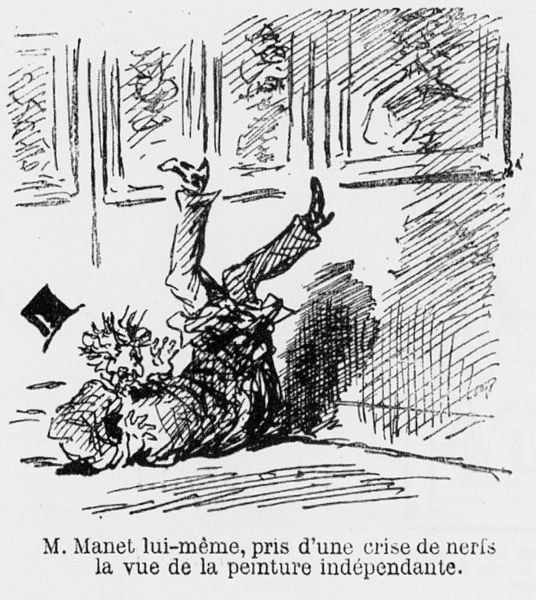
Titel: Manet vor einem Bild der Indépendents
Künstler: Cham
Standort: viele Standorte
Institution: Seriendruck
Schlagwörter: dunkel, feder, gemälde, mann, schatten, weiß, fenster, frankreich, grau, hell, hut, licht, schwarz, skizze, strasse, zeichnung, gebäude, zylinder, anzug, hose, wand, kleidung, rahmen, bild, bildnis, hände, sonne, boden, figur, haare, mantel, beine, füße, holzschnitt, schrift, bilder, papier, liegen, schuhe, moderne, grafik, französisch, karikatur, salon, maler, manet, liegend, fallen, galerie, tusche, erschrecken, linie, druck, schraffur, comic, radierung, stich, humor, karrikatur, kritik, rosenberg, satire, scharz, schwarzweiß, text, zeitschrift, zeitung, witz, worte, stiefel, schuh, kunst, kohlezeichnung, daumier, ausstellung, schreien, fall, sturz, malerie, museum, absatz, bode, gerahmt, vue, kupferstich, hinfallen, schrei, gestürzt, spruch, umgefallen, legende, gallerie, verwirrung, schreck, tuschezeichnung, schirft, stolpern, umfallen, krise, zusammenbruch, kunstkritik, strampeln, ausgerutscht, peinture, criuse, domier, galereie, lsutig, lui meme, m. manet, peinture indépendante, pris, schrafrur, schreck lass nach, unabhängig, verarsche, gestürtzt, nervenkrise, kunstgallerie, nervenzusammenbruch, otokarikatur, umgehauen